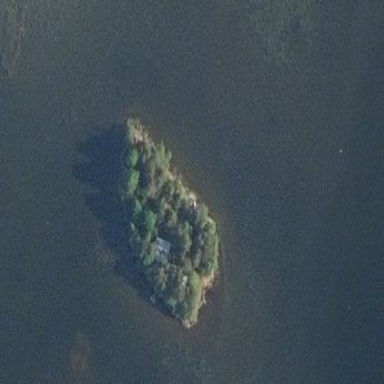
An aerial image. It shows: Image showing island.